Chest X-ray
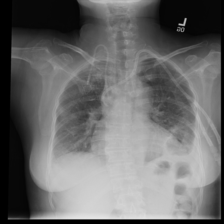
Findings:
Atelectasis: negative
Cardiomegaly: negative
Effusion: positive
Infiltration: positive
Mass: negative
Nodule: negative
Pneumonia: negative
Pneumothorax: negative
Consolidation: negative
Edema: negative
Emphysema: negative
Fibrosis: negative
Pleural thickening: negative
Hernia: negative